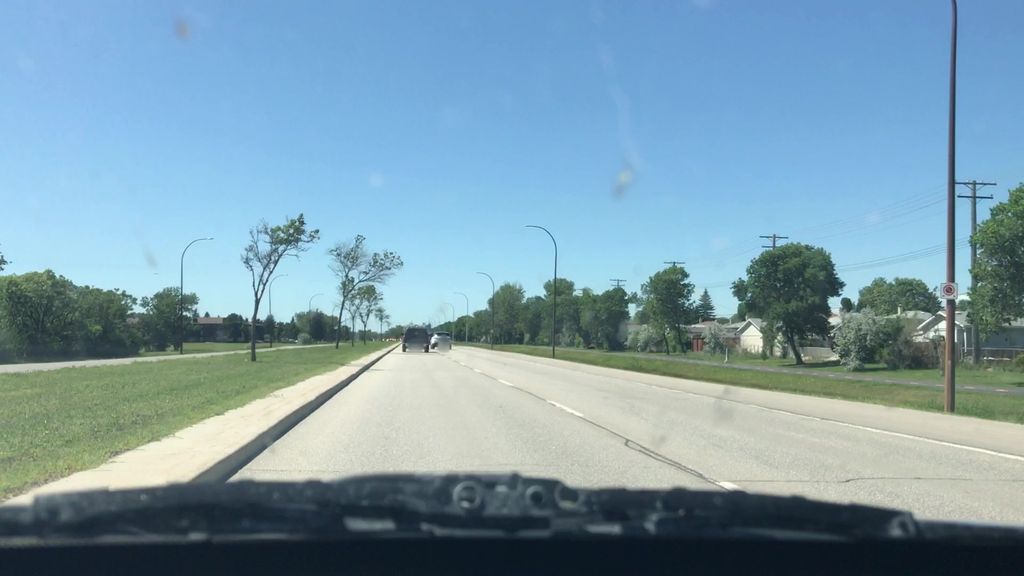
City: winnipeg